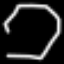
Label: octagon